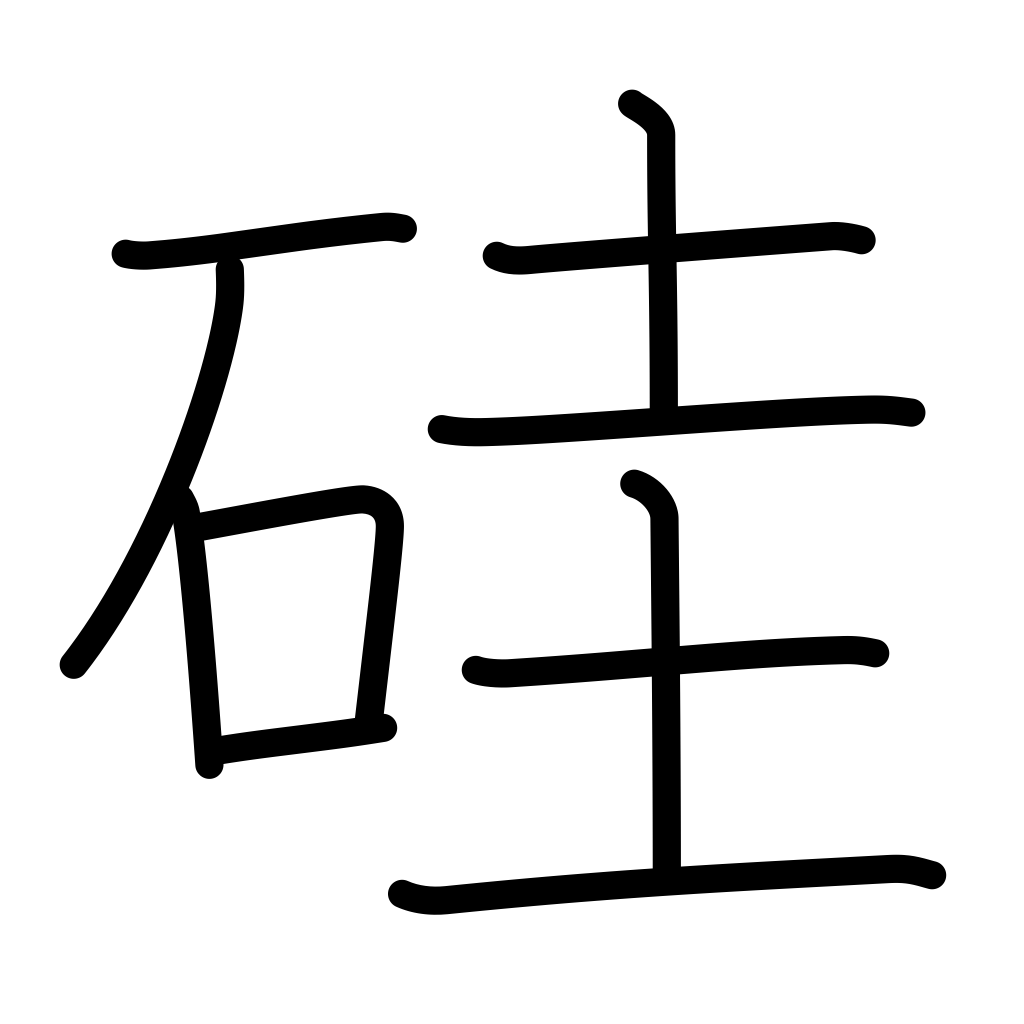
Meaning: silicon